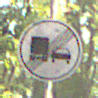
Verkehrszeichen: EndeUeberholverbotKraftfahrzeuge
Umgebung: Outdoor, Suburban
Tageszeit: SunriseSunset
Wetter: Clear
Licht: Natural
Jahreszeit: NotSpecified
Kontrast: HighContrast